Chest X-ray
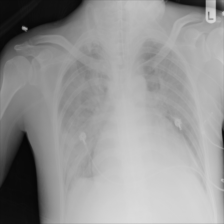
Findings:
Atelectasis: negative
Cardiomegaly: negative
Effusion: negative
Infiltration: negative
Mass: negative
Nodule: negative
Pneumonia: negative
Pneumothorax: negative
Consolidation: negative
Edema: negative
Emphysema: negative
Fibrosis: negative
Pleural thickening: negative
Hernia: negative